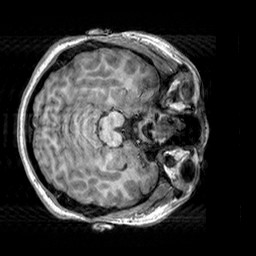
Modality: T1w
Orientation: axial
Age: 21
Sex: female
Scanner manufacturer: siemens
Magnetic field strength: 3 T
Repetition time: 2.3 s
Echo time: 0.00303 s